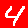
Digit: 4